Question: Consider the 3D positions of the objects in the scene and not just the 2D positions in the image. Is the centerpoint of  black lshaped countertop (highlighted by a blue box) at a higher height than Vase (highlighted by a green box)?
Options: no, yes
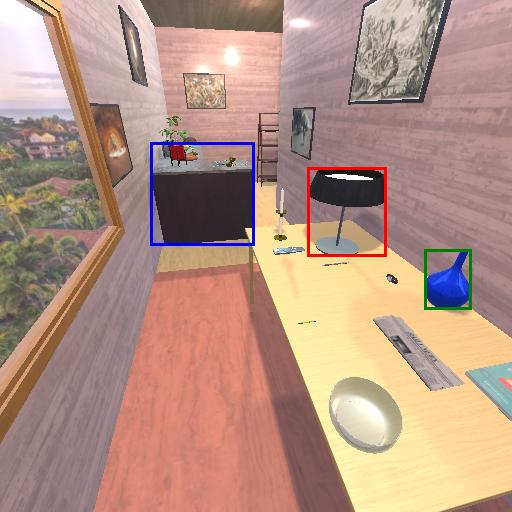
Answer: no